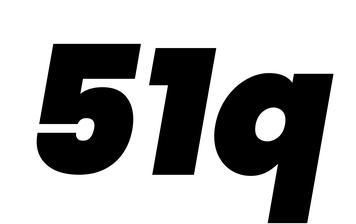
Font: Poppins-BlackItalic